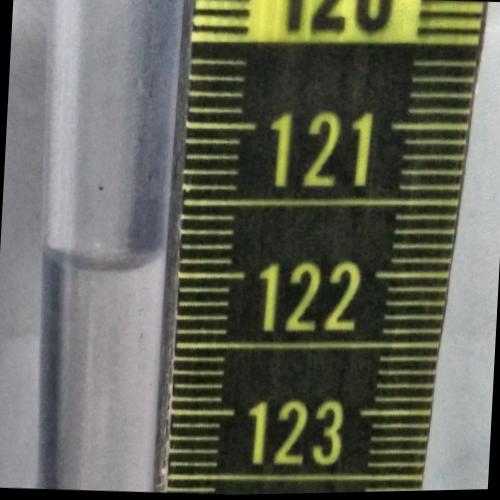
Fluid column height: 122.0 cm